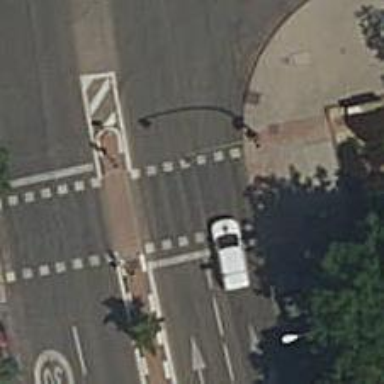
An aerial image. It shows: Traffic signals at road crossing.